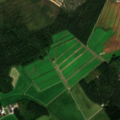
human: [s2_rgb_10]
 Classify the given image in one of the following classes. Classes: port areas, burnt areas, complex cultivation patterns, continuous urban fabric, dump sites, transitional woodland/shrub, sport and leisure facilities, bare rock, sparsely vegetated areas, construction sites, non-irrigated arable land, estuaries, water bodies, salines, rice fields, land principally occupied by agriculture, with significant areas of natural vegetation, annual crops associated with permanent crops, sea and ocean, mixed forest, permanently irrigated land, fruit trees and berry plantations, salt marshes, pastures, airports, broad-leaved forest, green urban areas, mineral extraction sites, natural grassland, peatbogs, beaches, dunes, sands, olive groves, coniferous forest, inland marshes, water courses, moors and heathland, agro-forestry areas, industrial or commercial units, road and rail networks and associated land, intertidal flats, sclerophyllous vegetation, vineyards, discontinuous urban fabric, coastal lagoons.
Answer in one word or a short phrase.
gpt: non-irrigated arable land, land principally occupied by agriculture, with significant areas of natural vegetation, coniferous forest, mixed forest, transitional woodland/shrub